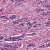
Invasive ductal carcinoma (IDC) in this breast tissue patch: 1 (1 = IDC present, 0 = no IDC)